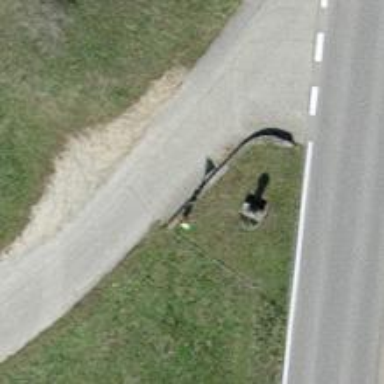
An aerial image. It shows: Historic wayside cross.